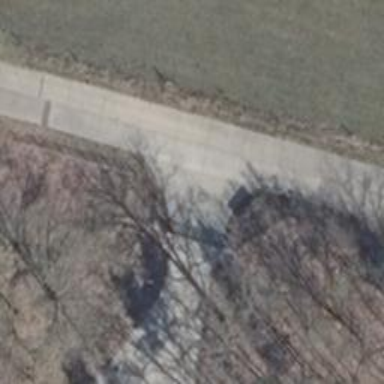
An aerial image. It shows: Compacted service road.